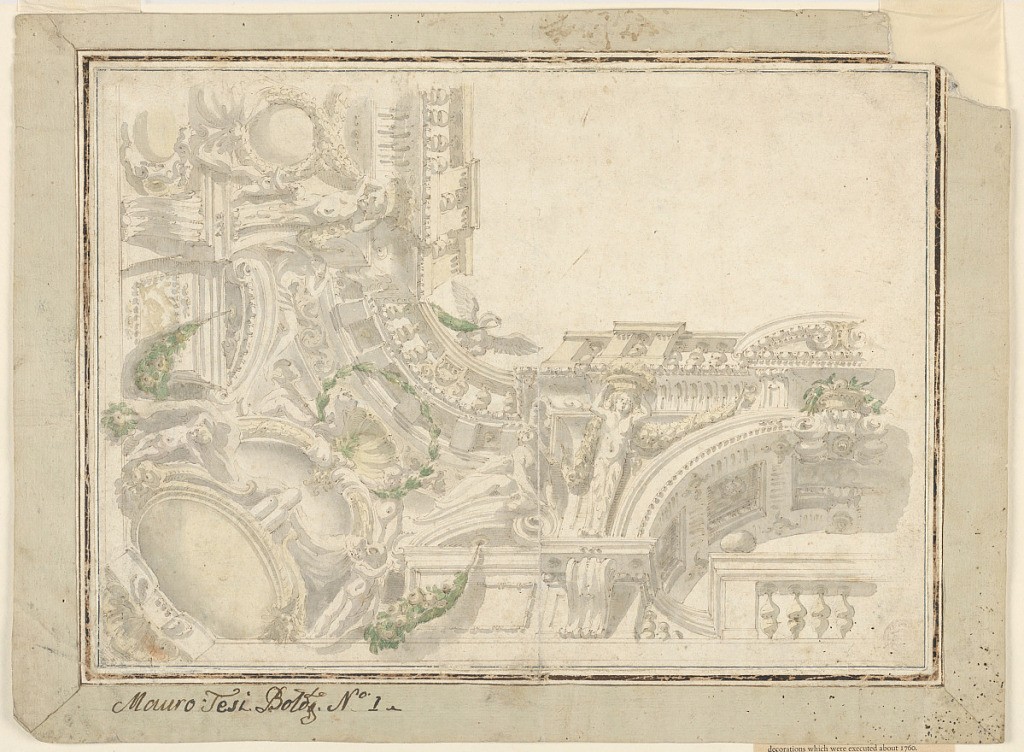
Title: Project for a Ceiling
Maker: Mauro Antonio Tesi, Italian, 1730 - 1766
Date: ca. 1760
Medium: Pen and ink, brush and wash on paper
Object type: Drawing
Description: Quarter of a ceiling design. View of an entablature and balustrade suspended at the side by an arch. Term figures carry fruit and baskets.